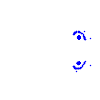
Particle: pion